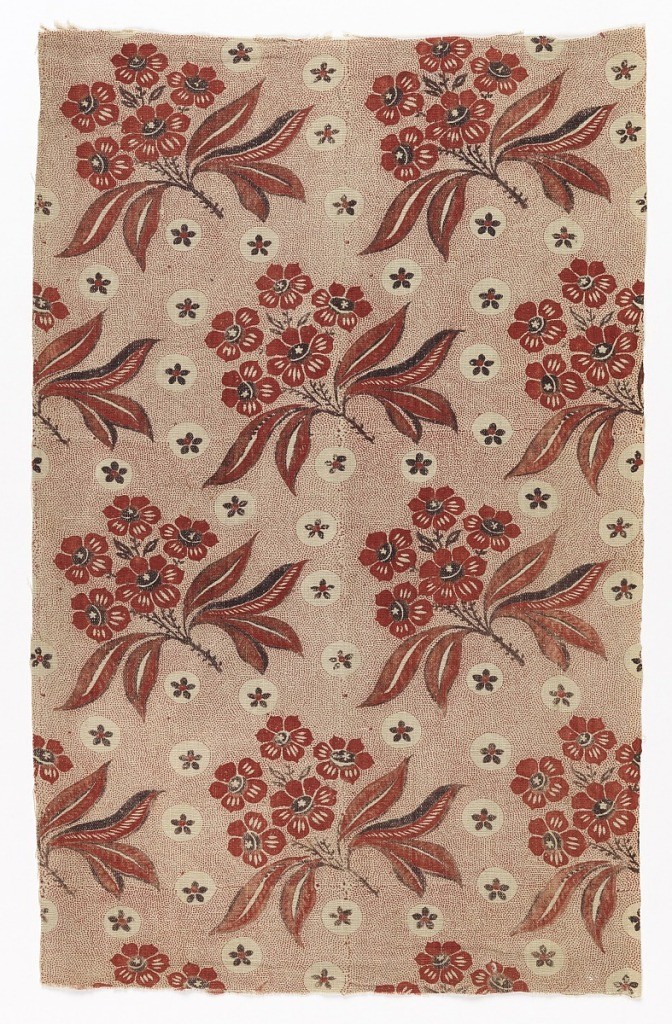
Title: Textile
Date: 1750–1800
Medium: linen, cotton Technique: block printed on plain weave
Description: Offset repeat of a flowering branch surrounded by white circles containing small blossoms. Pattern is in red and black on a red picotage background.